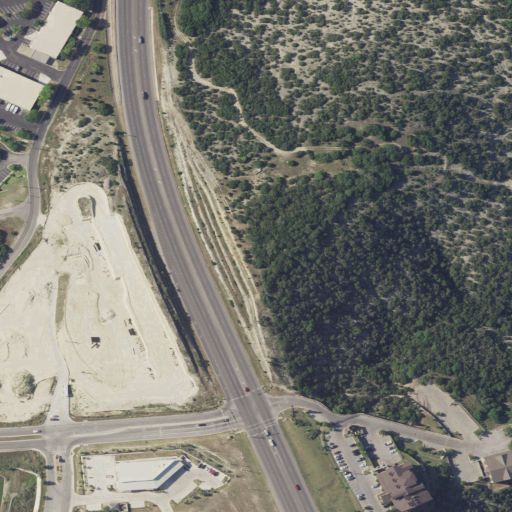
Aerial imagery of mountain in Texas named Maul Hill containing medium intensity development, low intensity development, high intensity development, open development, shrub, and evergreen forest